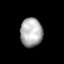
Tissue: lung
Cell type: Endothelial cells
Senescence score: 0.2343
Nuclear area (px): 628
Mean DAPI intensity: 174.4